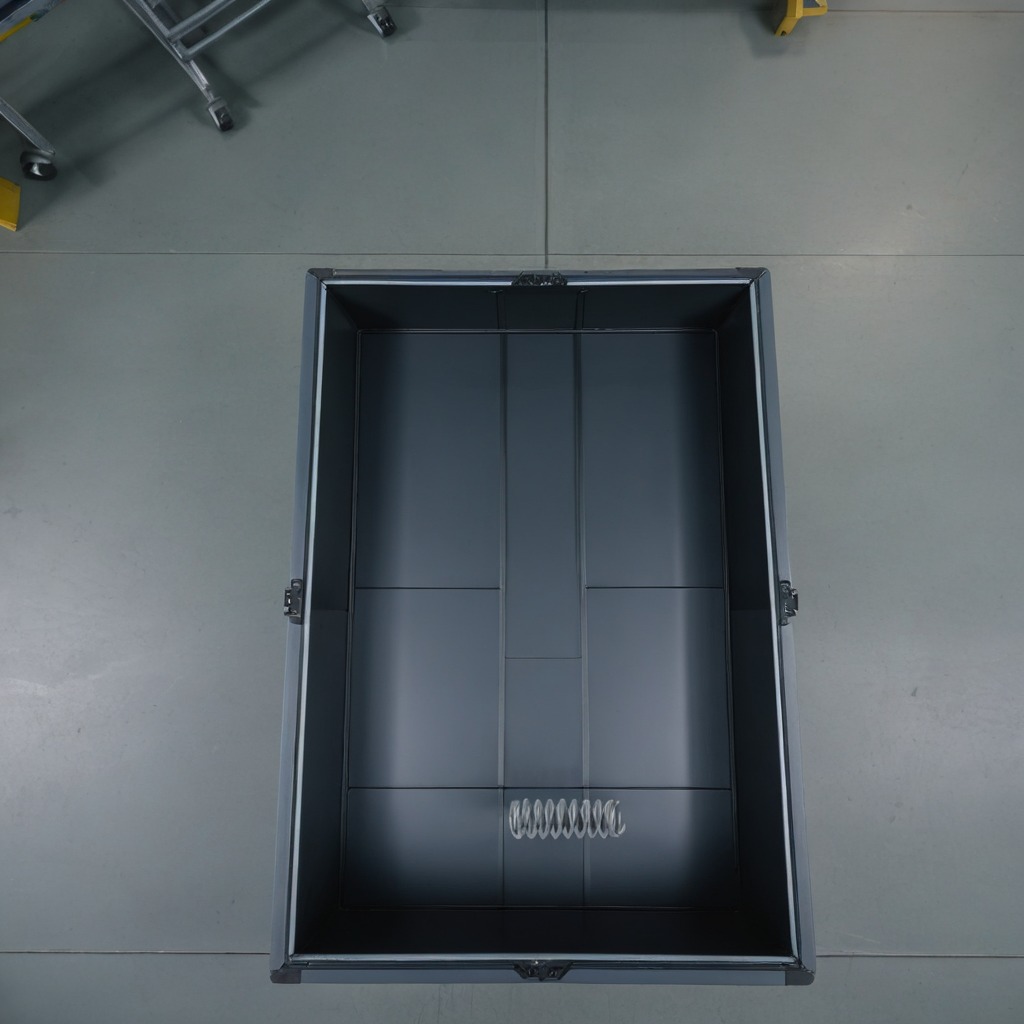
A coiled metal spring lies on the toolbox surface in an airplane hangar workshop 8K.